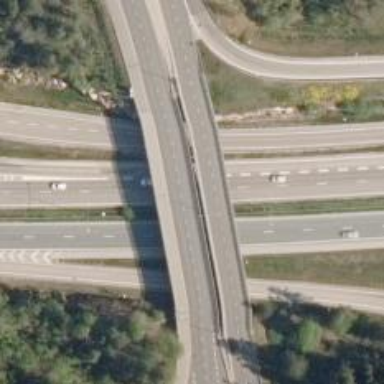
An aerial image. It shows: Motorway junction.